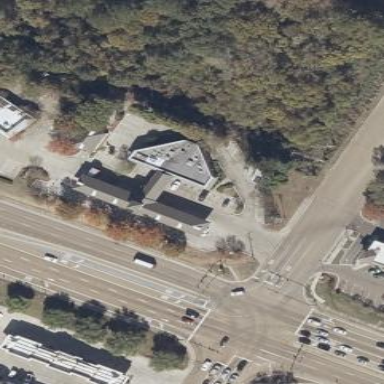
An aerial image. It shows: Building that serves as fuel station.